Question: I have check calculation in rows of data.
Here is my row format.

When I have select first row of "Purchase Document". It will automaticaly fill the value in its row fields. As per shown in image.
Now In second row, when I select "Purchase Document" with same value then, I need to calculate of LPO AMT (Total Amount), Pending Amout & Amount.
Means if there Amount fill with 1000 then in second row it will not be more then 23500 (Pending Amount).
Here my code :
'''
function doLPOamt(val) {
var req = Inint_AJAX();
req.onreadystatechange = function () {
if (req.readyState==4) {
if (req.status==200) {
document.getElementById('LPO_AMT').value="";
document.getElementById('LPO_AMT').value=req.responseText; //retuen value
}
}
};
req.open("GET", "lpoamnt.php?val="+val); //make connection
req.setRequestHeader("Content-Type", "application/x-www-form-urlencoded;charset=iso-8859-1"); // set Header
req.send(null); //send value
}
function doPendingamt(val) {
var req = Inint_AJAX();
req.onreadystatechange = function () {
if (req.readyState==4) {
if (req.status==200) {
document.getElementById('PENDING_AMT').value="";
document.getElementById('PENDING_AMT').value=req.responseText; //retuen value
}
}
};
req.open("GET", "pendingamnt.php?val="+val); //make connection
req.setRequestHeader("Content-Type", "application/x-www-form-urlencoded;charset=iso-8859-1"); // set Header
req.send(null); //send value
}
'''
I hope you understand well
Thank you in advance
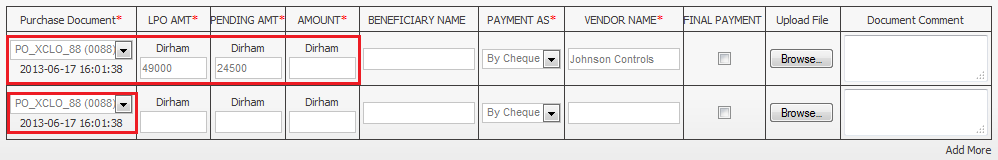
Answer: I have solved this problem.
I have just modify the code and get sollution
Here is my modified function
'''
function doPendingamt(val,cnt) {
var req = Inint_AJAX();
req.onreadystatechange = function () {
if (req.readyState==4) {
if (req.status==200) {
//document.getElementById('PENDING_AMT').value="";
//document.getElementById('PENDING_AMT').value=req.responseText; //retuen value
$('input[name=PENDING_AMT['+cnt+']]').val();
$('input[name=PENDING_AMT['+cnt+']]').val(req.responseText);
var elements = document.getElementsByClassName('purshasedocscss');
var totalAmt = 0;
var pendingAmt = 0;
var greater = 0;
for(var x=0; x < elements.length; x++){
if(val == elements[x].value && elements[x].value != -1){
if(pendingAmtTmp > pendingAmt) {
pendingAmt = pendingAmtTmp;
}
greater++;
}
}
if(greater > 1) {
for(var y=0; y < elements.length; y++){
if(val == elements[y].value && $('input[name=AMOUNT['+y+']]').val() != ''){
var amount = $('input[name=AMOUNT['+y+']]').val();
totalAmt = parseFloat(amount) + parseFloat(totalAmt);
}
}
var amt = pendingAmt - totalAmt;
$('input[name=PENDING_AMT['+cnt+']]').val(amt);
}
}
}
};
req.open("GET", "pendingamnt.php?val="+val); //make connection
req.setRequestHeader("Content-Type", "application/x-www-form-urlencoded;charset=iso-8859-1"); // set Header
req.send(null); //send value
}
'''
Thank you who have give time for this issue.